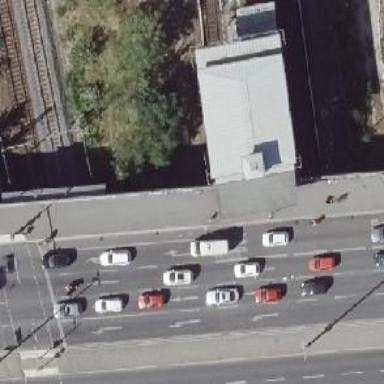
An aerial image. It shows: Light rail electrified railway.